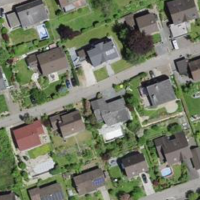
EUNIS habitat code: 55
Species observed at this site:
Parnassia palustris